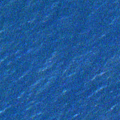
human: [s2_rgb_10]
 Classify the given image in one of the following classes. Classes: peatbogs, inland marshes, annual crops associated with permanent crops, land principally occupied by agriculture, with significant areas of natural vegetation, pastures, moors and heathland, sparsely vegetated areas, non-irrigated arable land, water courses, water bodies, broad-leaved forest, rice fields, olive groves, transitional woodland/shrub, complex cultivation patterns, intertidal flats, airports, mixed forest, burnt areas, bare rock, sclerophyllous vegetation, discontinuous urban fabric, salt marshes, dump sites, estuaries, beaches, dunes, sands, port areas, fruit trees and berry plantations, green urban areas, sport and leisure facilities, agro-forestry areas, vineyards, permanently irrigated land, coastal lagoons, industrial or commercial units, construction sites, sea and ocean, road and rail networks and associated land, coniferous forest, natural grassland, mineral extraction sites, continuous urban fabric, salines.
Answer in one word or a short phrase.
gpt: sea and ocean